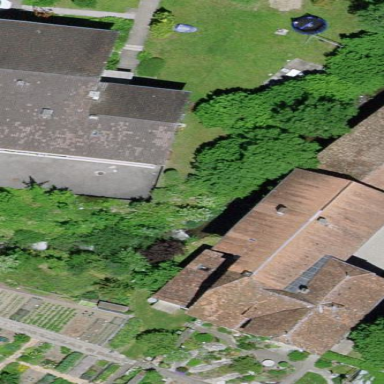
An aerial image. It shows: Residential building.